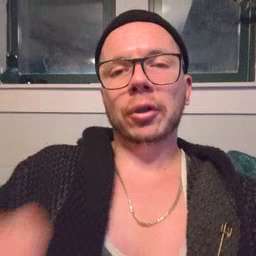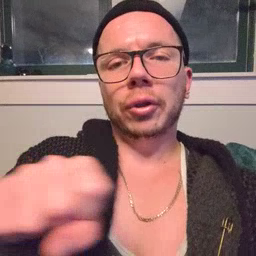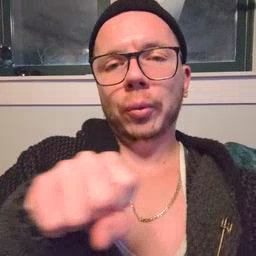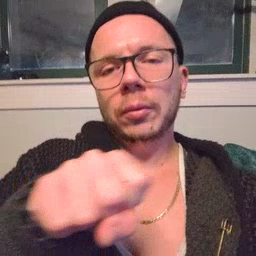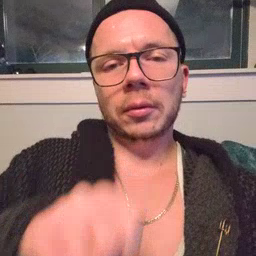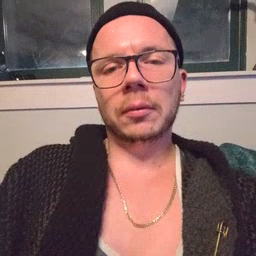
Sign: shoe